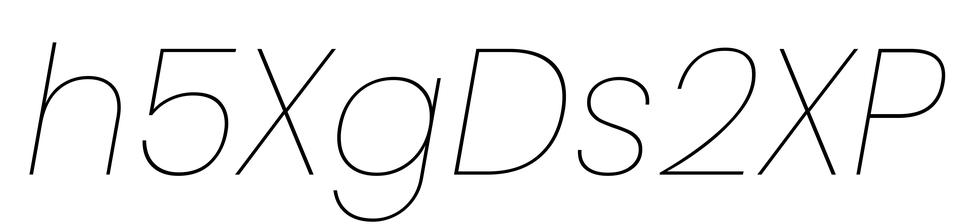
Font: Poppins-ThinItalic